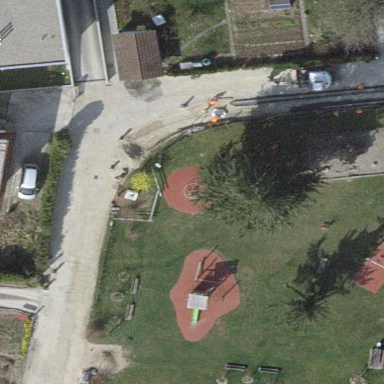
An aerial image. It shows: Playground area for leisure land.